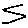
Label: zigzag